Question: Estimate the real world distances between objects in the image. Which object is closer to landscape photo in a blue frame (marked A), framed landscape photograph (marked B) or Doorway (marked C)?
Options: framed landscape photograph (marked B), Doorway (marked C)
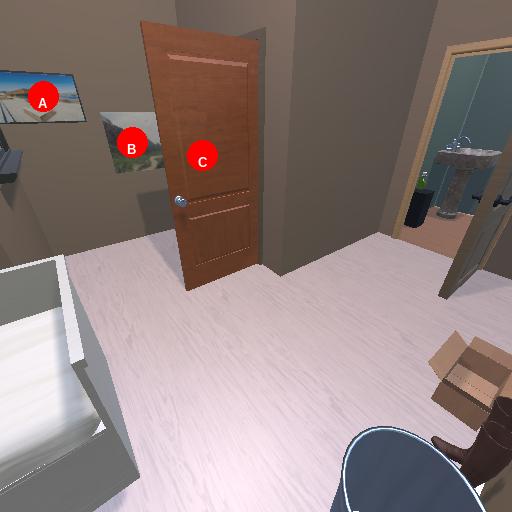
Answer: framed landscape photograph (marked B)